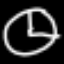
Label: clock